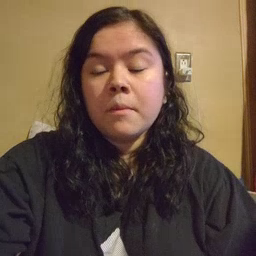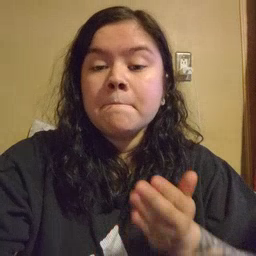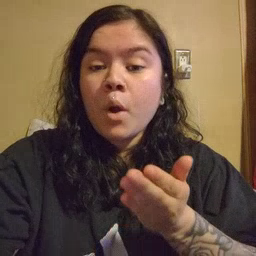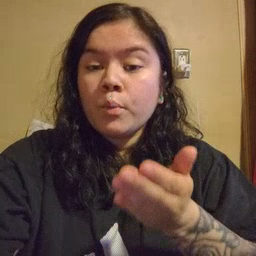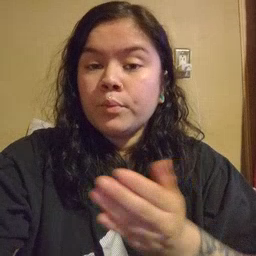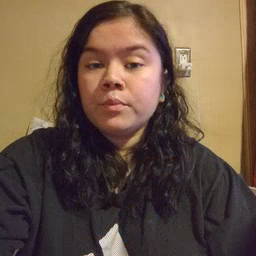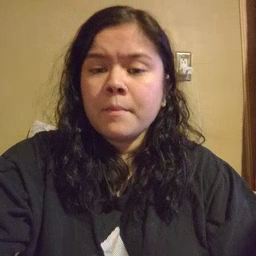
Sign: boat